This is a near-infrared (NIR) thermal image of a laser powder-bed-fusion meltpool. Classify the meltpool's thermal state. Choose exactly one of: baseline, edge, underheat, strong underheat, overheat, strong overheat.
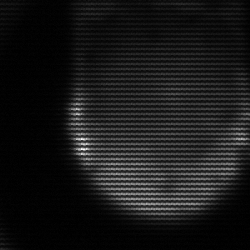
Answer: edge